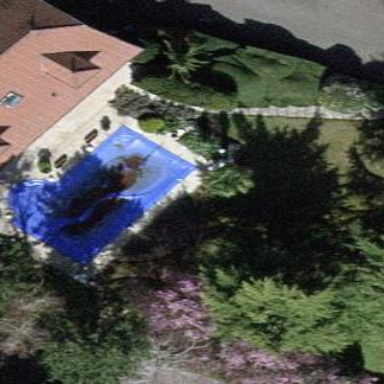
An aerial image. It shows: Swimming pool located in leisure land.